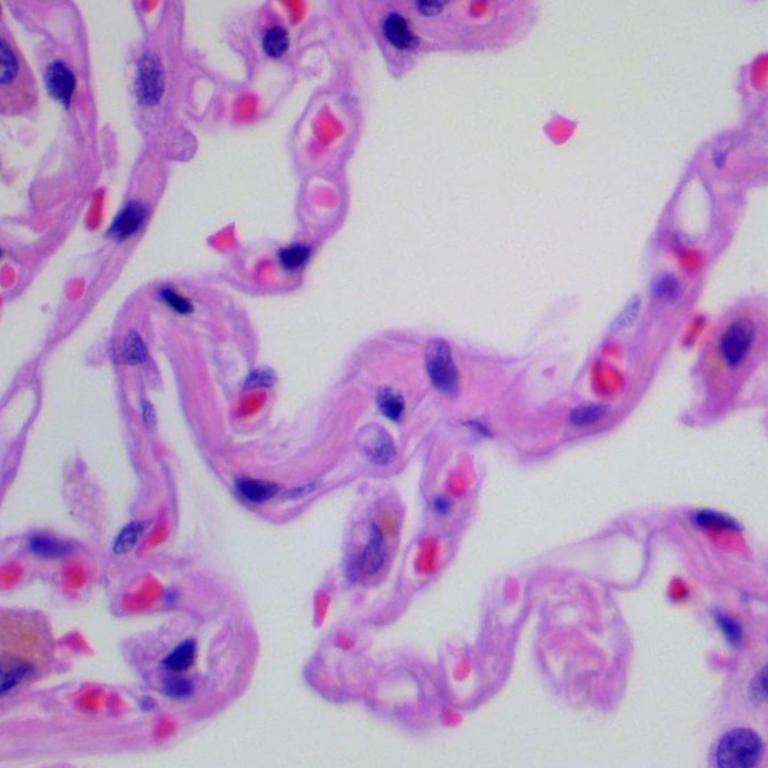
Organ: lung
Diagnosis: benign